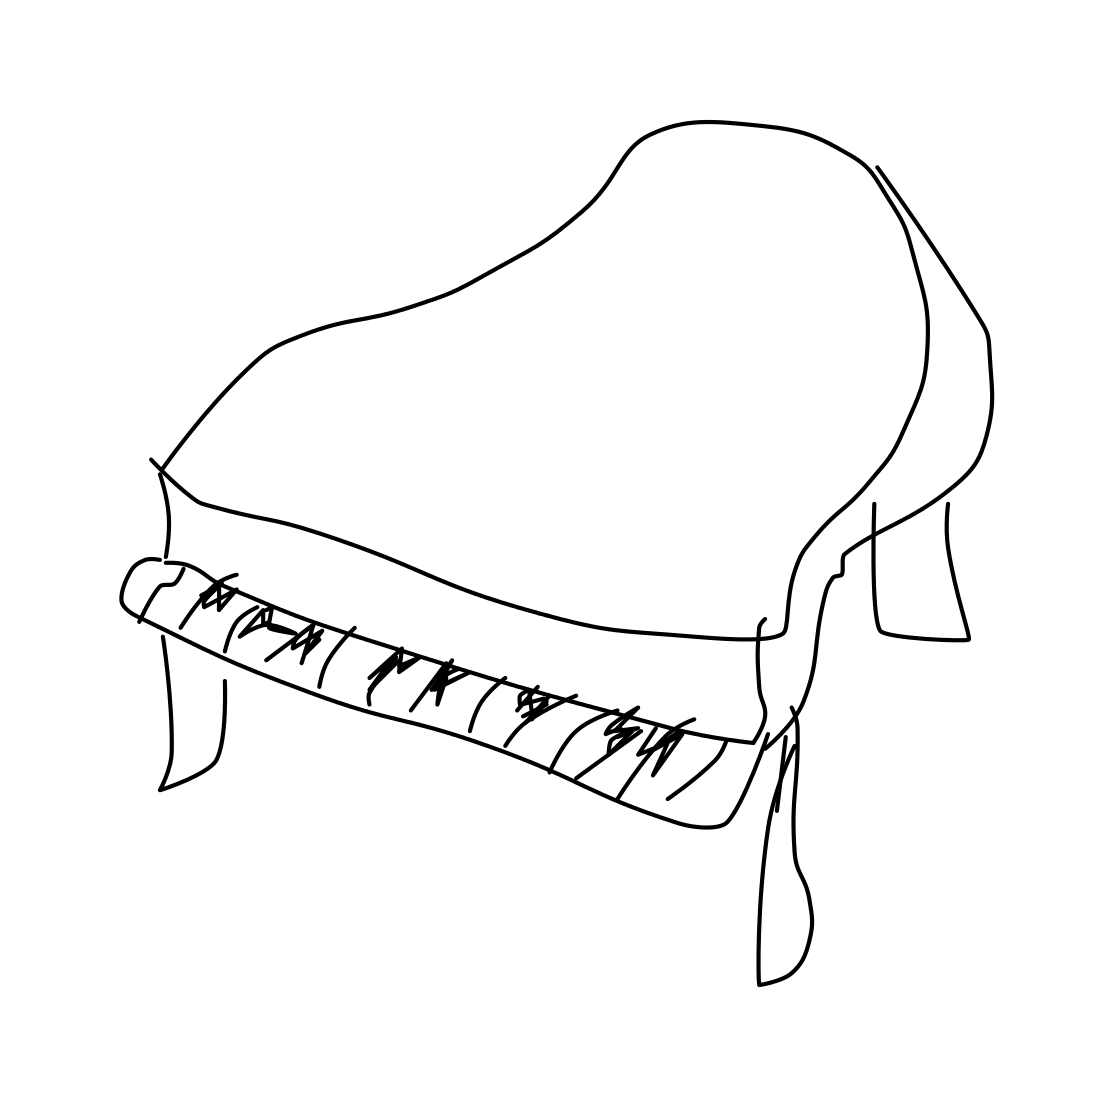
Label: piano